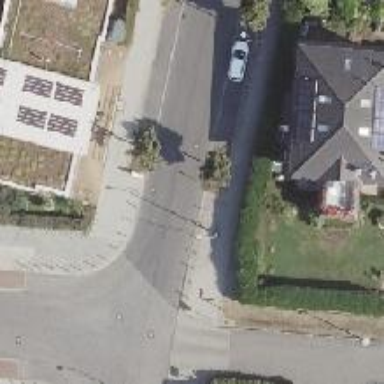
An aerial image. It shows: Table-style traffic calming feature.